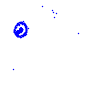
Particle: electron